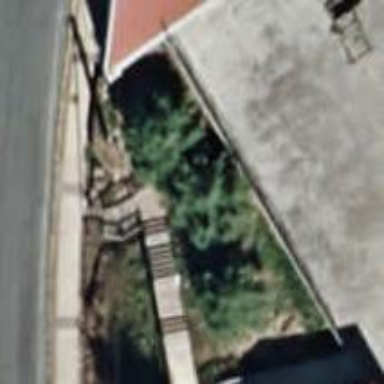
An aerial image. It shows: Road with steps.